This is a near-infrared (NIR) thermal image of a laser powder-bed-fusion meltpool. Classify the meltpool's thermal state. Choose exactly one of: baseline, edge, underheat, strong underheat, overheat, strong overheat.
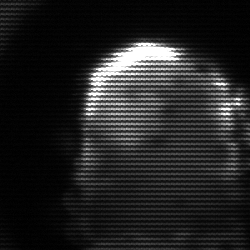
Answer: baseline